Interaction volume radius: 5 \u00c5
Interaction volume height: 10 \u00c5
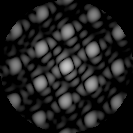
Disorder parameter: 0.04906